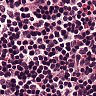
Metastatic tissue present: no